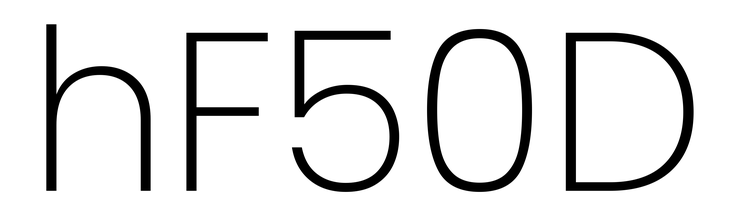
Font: Poppins-ExtraLight